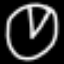
Label: clock